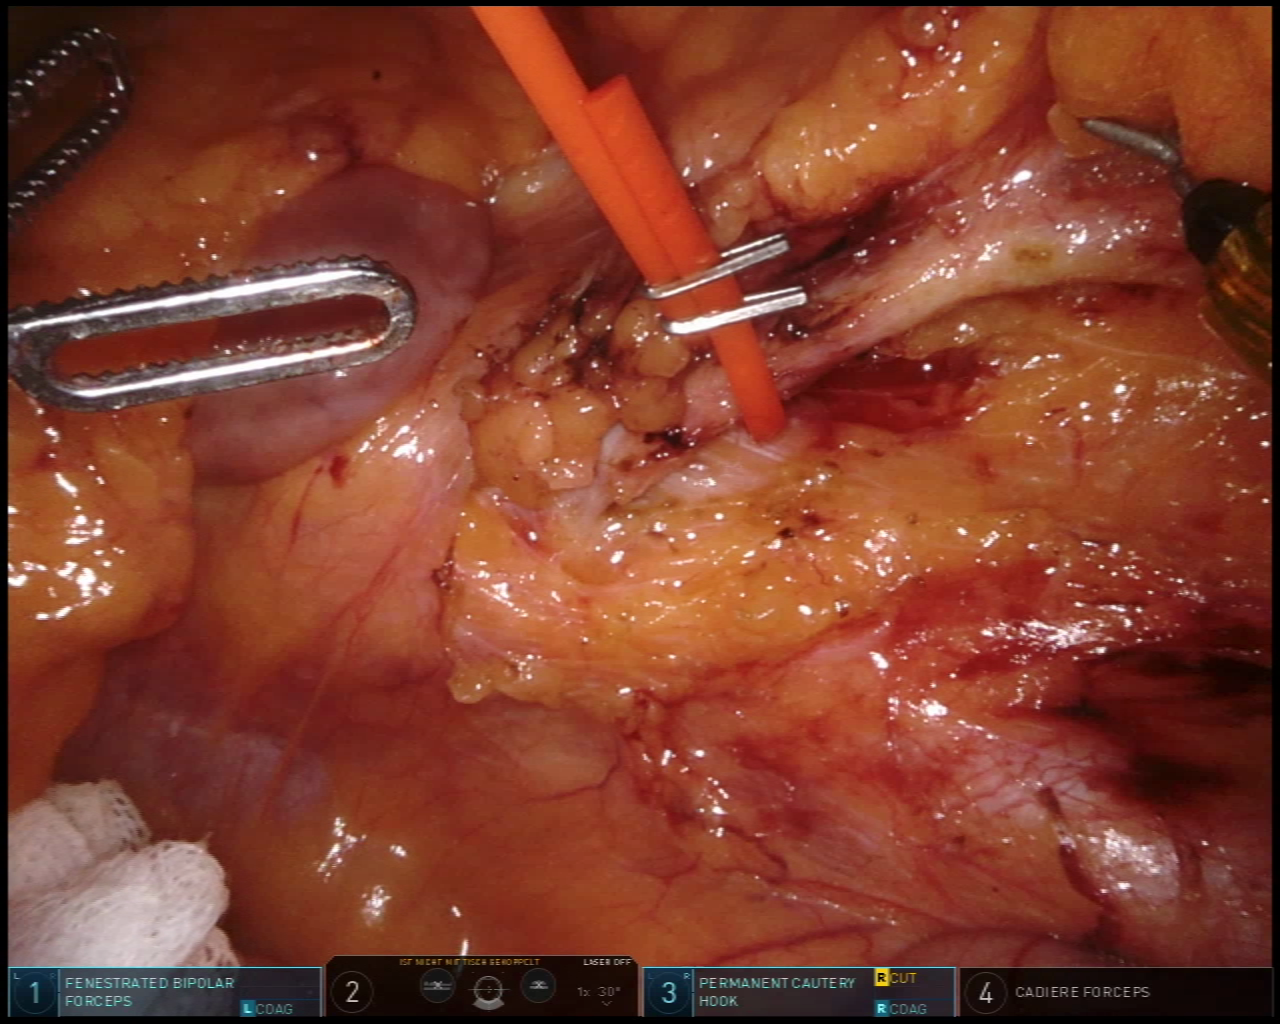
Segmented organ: inferior_mesenteric_artery
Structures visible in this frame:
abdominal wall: no
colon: no
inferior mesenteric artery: yes
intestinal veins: no
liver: no
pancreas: no
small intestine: yes
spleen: no
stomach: no
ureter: no
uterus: no
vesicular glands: no